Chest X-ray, PA view. Patient: 36 years old, sex F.
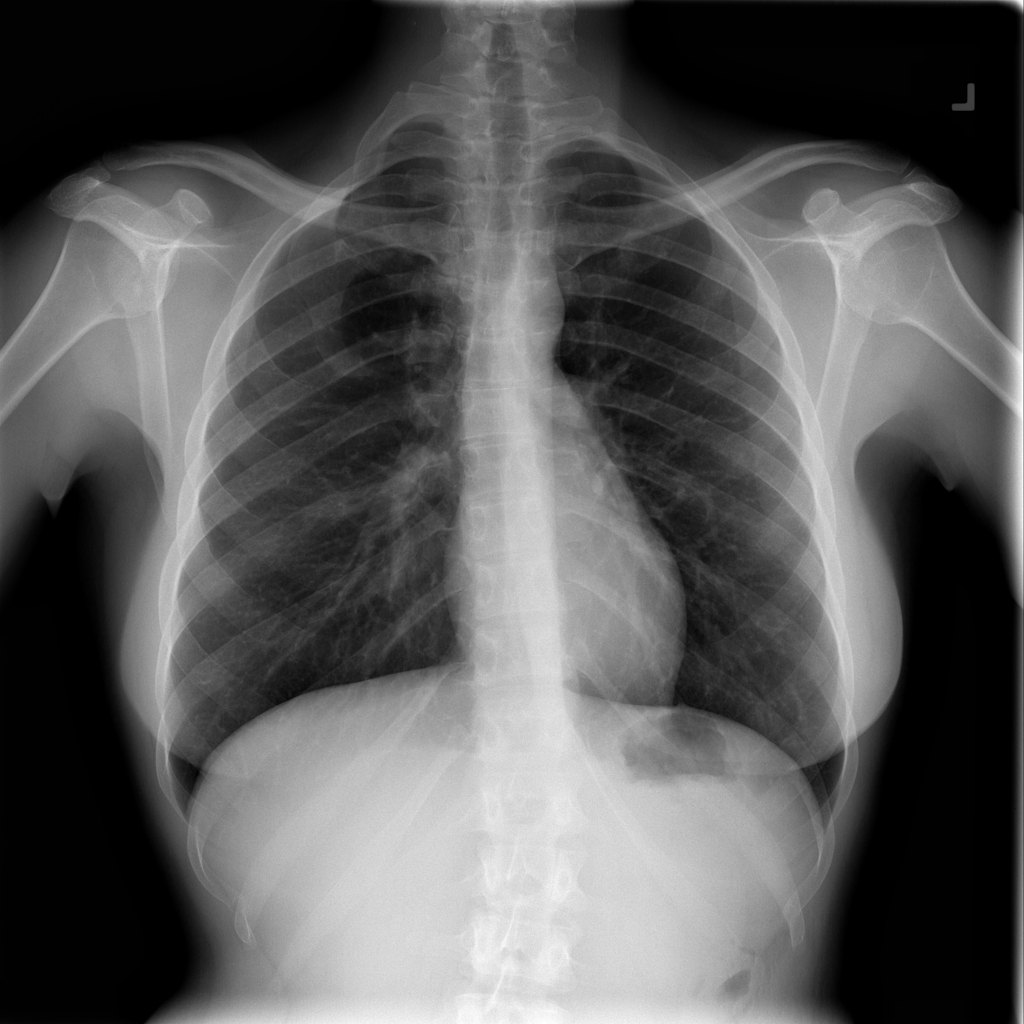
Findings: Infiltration